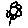
Label: flower